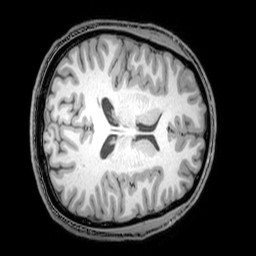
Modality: T1w
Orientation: axial
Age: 25
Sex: male
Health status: healthy
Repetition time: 0.081 s
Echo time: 0.037 s